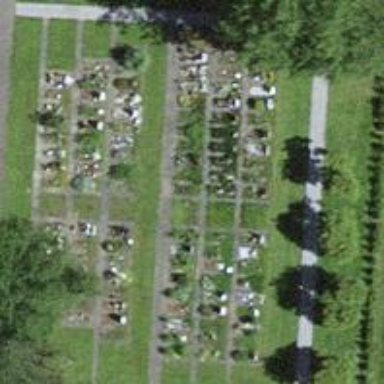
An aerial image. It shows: Grave yard.